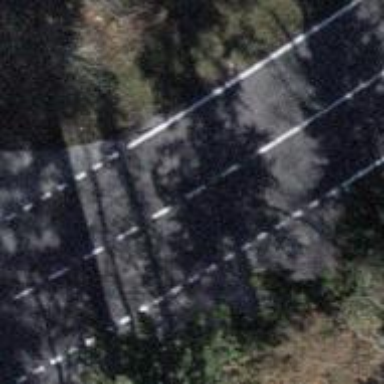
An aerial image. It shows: Asphalt road classified as primary highway.